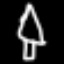
Label: palm tree